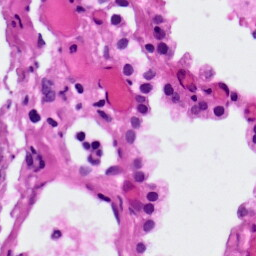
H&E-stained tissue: Lung